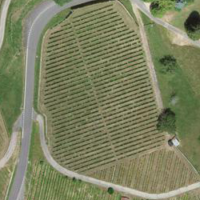
EUNIS habitat code: 40
Species observed at this site:
Campanula glomerata